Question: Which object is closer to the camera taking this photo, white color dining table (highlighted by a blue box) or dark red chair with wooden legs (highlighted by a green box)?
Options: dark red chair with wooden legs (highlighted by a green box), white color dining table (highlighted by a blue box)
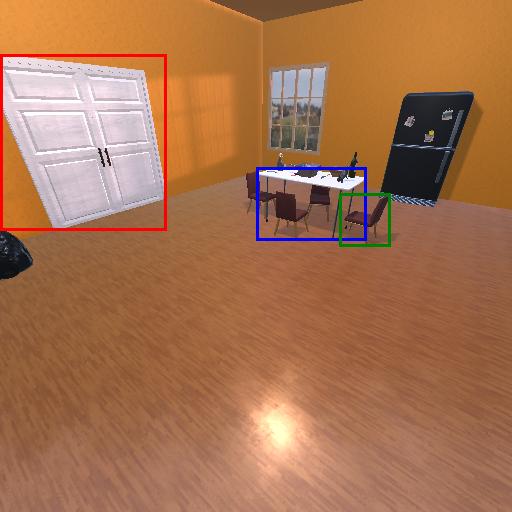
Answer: dark red chair with wooden legs (highlighted by a green box)